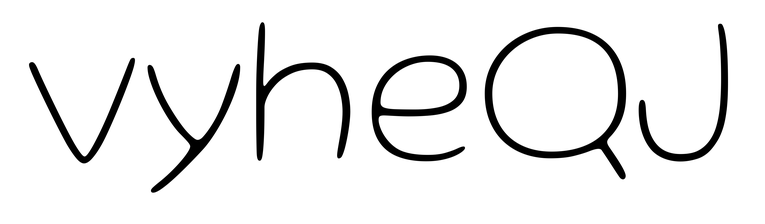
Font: Gluten_Thin